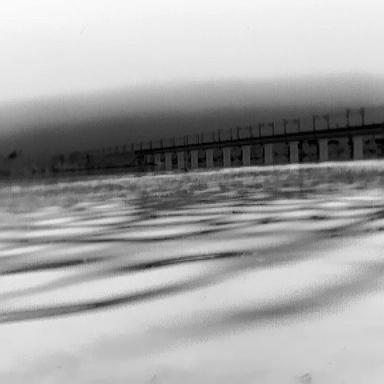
There is a canoe in the infrared image.